Question: I'm trying to make a counter for every "Book" download.
The first thing to notice is that some books have different language downloads.
What I want to achieve is that if a book has only 1 download counter it increases it and if it has different languages downloads, then all increases also in just 1 counter.
Counter is on the right:

I have managed to implement a button click counter with help from the nice people of this forum, this is the resulting code:
'''
<?php
$counterFile = 'counter.txt' ;
// jQuery ajax request is sent here
if ( isset($_GET['increase']) )
{
if ( ( $counter = @file_get_contents($counterFile) ) === false ) die('Error : file counter does not exist') ;
file_put_contents($counterFile,++$counter) ;
echo $counter ;
return false ;
}
if ( ! $counter = @file_get_contents($counterFile) )
{
if ( ! $myfile = fopen($counterFile,'w') )
die('Unable to create counter file !!') ;
chmod($counterFile,0644);
file_put_contents($counterFile,0) ;
}
?>
<script type="text/javascript">
jQuery(document).on('click','a#download',function(){
jQuery('div#counter').html('Loading...') ;
var ajax = jQuery.ajax({
method : 'get',
url : '/test.php', // Link to this page
data : { 'increase' : '1' }
}) ;
ajax.done(function(data){
jQuery('div#counter').html(data) ;
}) ;
ajax.fail(function(data){
alert('ajax fail : url of ajax request is not reachable') ;
}) ;
}) ;
</script>
<div id="counter"><?php echo $counter ; ?></div>
<a href="<?php echo get_field("pdf"); ?>" id="download" onclick="window.open(this.href);return false;">Download btn</a>
'''
The problem with this solution is that it is counting the same for all books, it doesn't separate each book download.
I found this tutorial: <URL>
But the problem I see is that it counts every file download, so if I apply it to my site, then the books that has different language will be counted in different numbers.
How can I make it work the way I'm looking for? Like I said, if a book has only 1 download counter it increases it and if it has different languages downloads, then all increases also in just 1 counter.
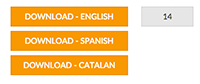
Answer: The best way to do this is definitely with a database, but in case you want to do this with a file the below should do the trick.
The class, 'DownloadCount', handles all the counter operations, and stores the counter information in a JSON file, indexed by book filename:
- 'get()'- 'update()'- 'save()'
'''
<?php
class DownloadCount
{
protected $_file;
protected $_counters;
public function __construct($file)
{
if (file_exists($file)) {
$this->_file = $file;
$this->_counters = json_decode(file_get_contents($file), true);
if (empty($this->_counters)) $this->_counters = [];
} else {
die('Error : file counter does not exist');
}
}
public function get($book)
{
$book = basename($book);
return (array_key_exists($book, $this->_counters)
? $this->_counters[$book]
: 0);
}
public function update($book)
{
$book = basename($book);
if (array_key_exists($book, $this->_counters)) {
$this->_counters[$book]++;
} else {
$this->_counters[$book] = 1;
}
return $this->_counters[$book];
}
public function save()
{
file_put_contents($this->_file, json_encode($this->_counters), LOCK_EX);
}
}
$count = new DownloadCount('./counter.json');
if (!empty($_GET['increase'])) {
// this is the ajax response of the incremented count.
echo $count->update($_GET['increase']);
$count->save();
exit;
} else {
$pdf = get_field('pdf');
?>
<script type="text/javascript">
jQuery(document).on('click', 'a#download', function()
{
jQuery('div#counter').html('Loading...');
console.log(this.href);
var ajax = jQuery.ajax({
method : 'get',
url : '/test.php', // Link to this page
cache: false,
data : { 'increase' : this.href }
});
ajax.done(function(data)
{
jQuery('div#counter').html(data);
});
ajax.fail(function(data)
{
alert('ajax fail : url of ajax request is not reachable');
});
});
</script>
<div id="counter"><?php echo $count->get($pdf); ?></div>
<a href="<?php echo $pdf ?>" id="download" onclick="window.open(this.href);return false;">Download btn</a>
<?php
}
'''